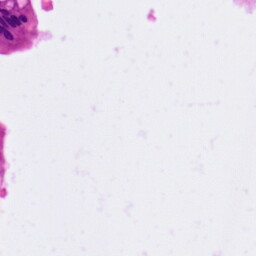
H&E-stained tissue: Pancreatic